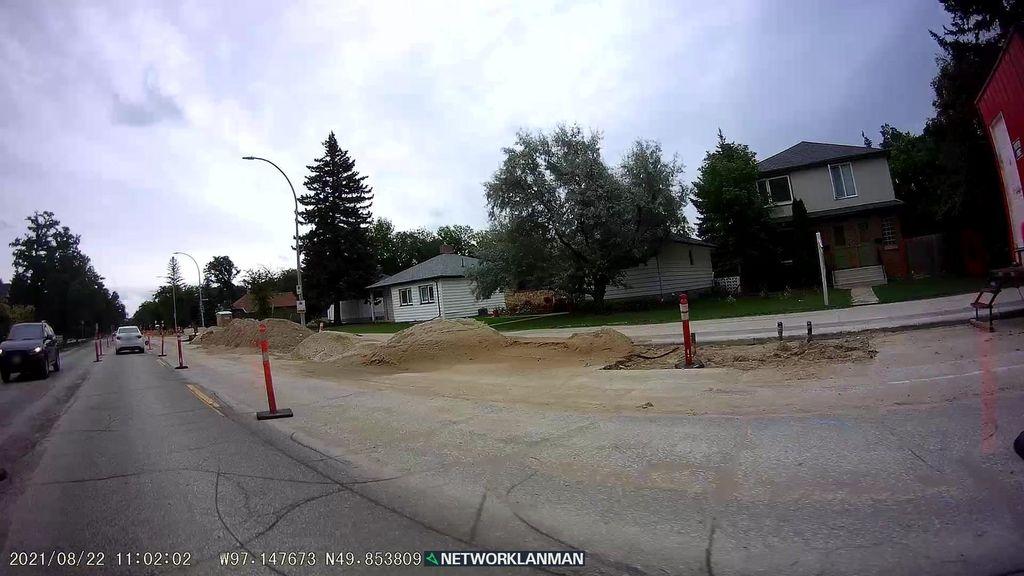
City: winnipeg